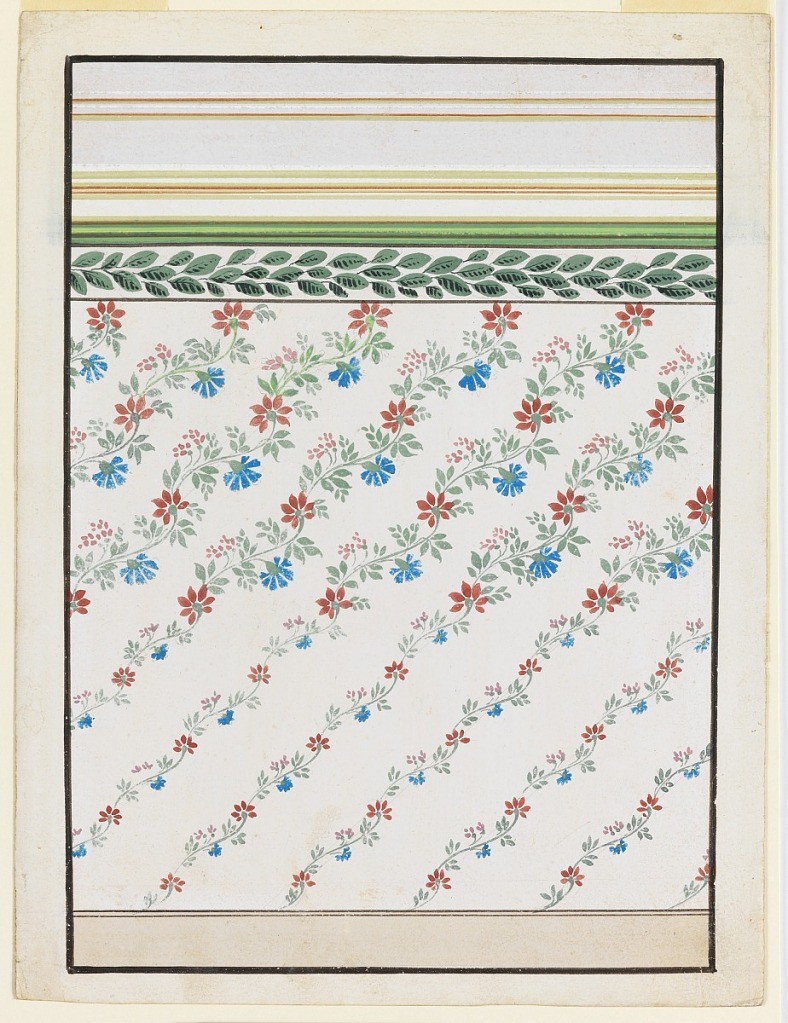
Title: Wallpaper Design
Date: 1840–60
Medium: Brush and gouache, graphite on white paper
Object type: Drawing
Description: A dado is shown at the bottom. On top are a frieze with a leaf garland and a high entablature. Obliquely dispersed waved stems with leaves and petals decorate the panels. A smaller and bigger scale of the details are alternatively suggested.